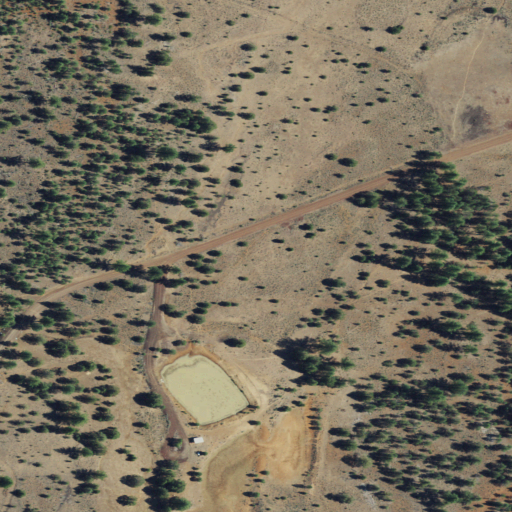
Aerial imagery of plain(s) in California named Myer Flat containing shrub, evergreen forest, and grassland